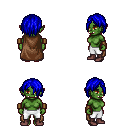
a pixel art fantasy rpg character, female body template, orc, green skin, brown cape, white pants, blue bangs hairstyle, leather bracers, maroon shoes, four views (front, back, left, right), 2x2 character sprite sheet, small pixel art, hard edges, no anti-aliasing